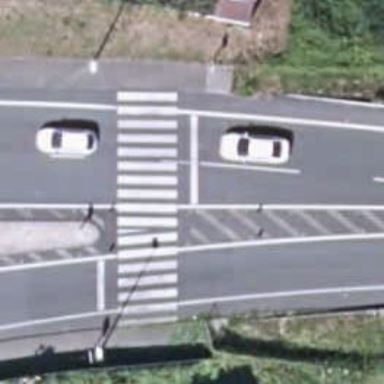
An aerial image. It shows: Uncontrolled crossing on the road.